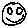
Label: smiley face